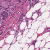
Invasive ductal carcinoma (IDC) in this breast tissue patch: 1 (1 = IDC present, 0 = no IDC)